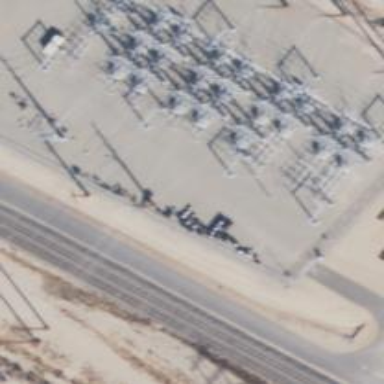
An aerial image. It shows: Switch for power supply.